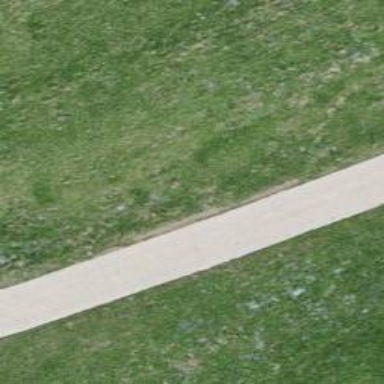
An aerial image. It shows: Paved track road with grade1 track type.